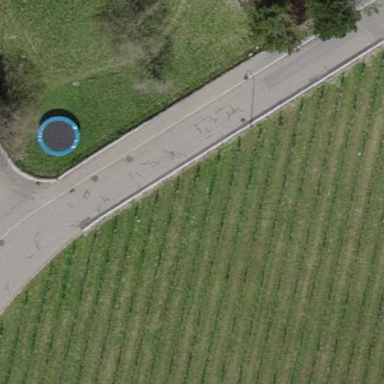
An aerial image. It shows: Vineyard with grape crops.